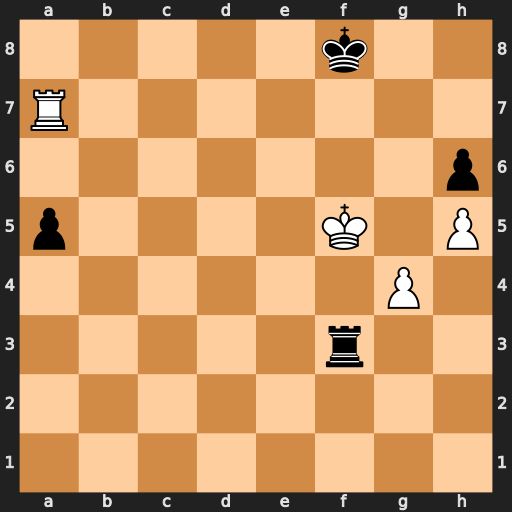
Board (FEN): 5k2/R7/7p/p4K1P/6P1/5r2/8/8
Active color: w
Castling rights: -
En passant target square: -
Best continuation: Kg6 Rg3 Rf7+ Ke8 Rf4